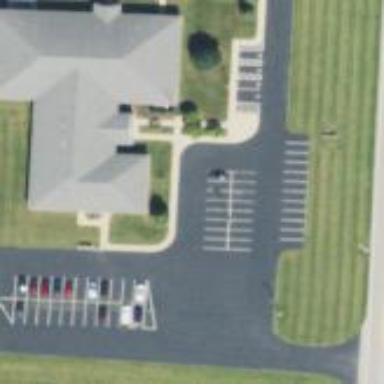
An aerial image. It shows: Parking area with asphalt surface.